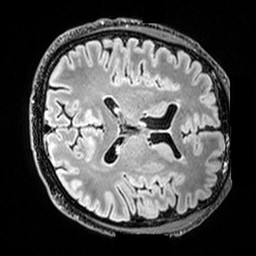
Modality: T2w
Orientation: axial
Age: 48
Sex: male
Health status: healthy
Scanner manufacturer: siemens
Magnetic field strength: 3 T
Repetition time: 5 s
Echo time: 0.397 s